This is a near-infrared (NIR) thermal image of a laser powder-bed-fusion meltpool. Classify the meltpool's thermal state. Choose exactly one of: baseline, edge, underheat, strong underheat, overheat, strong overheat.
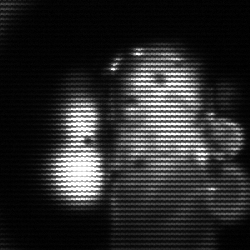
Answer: strong underheat